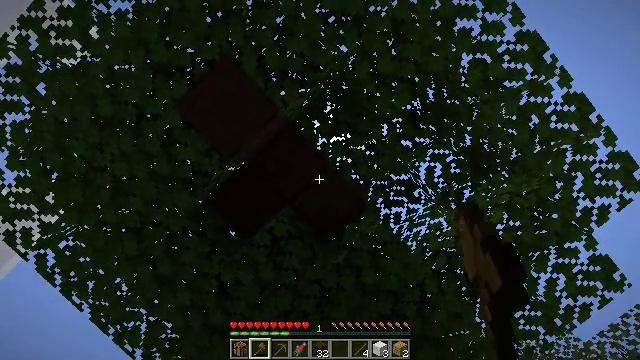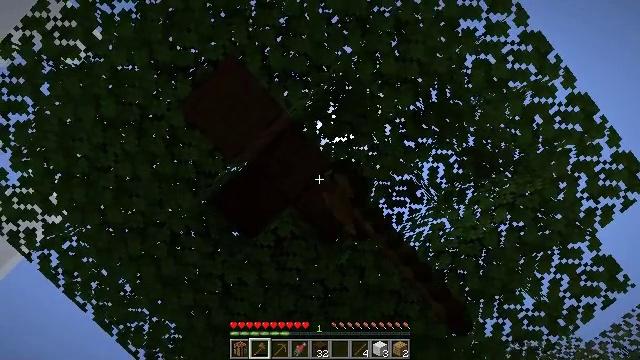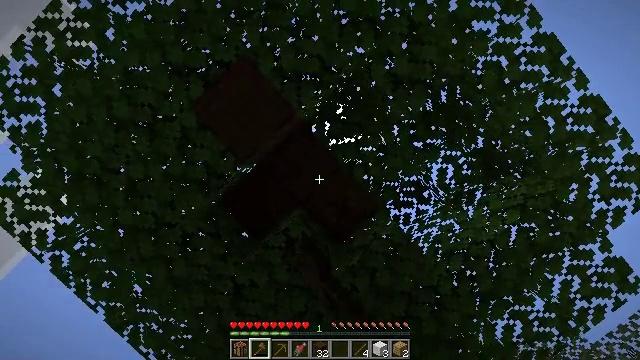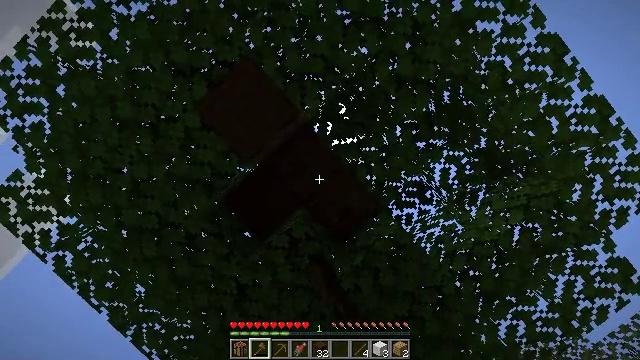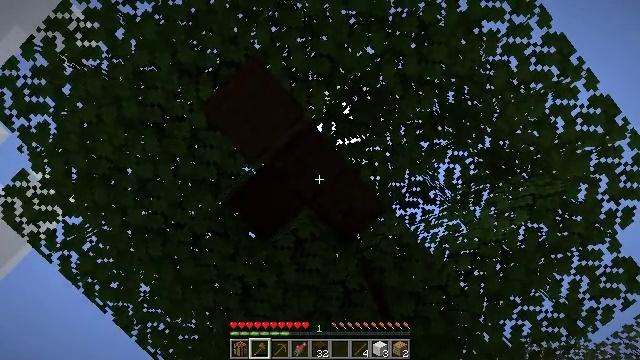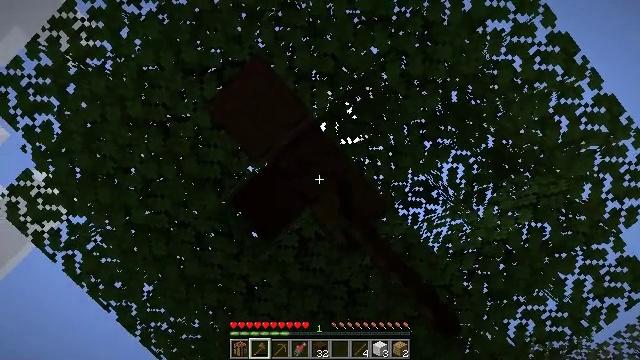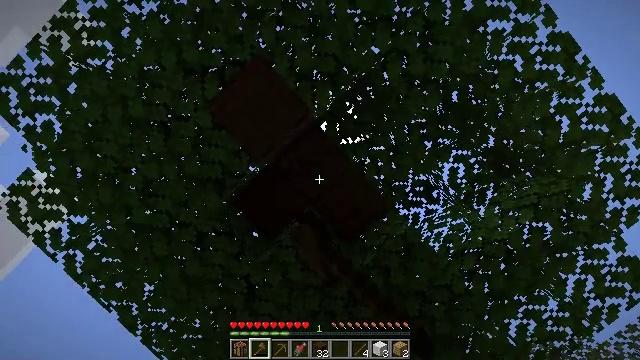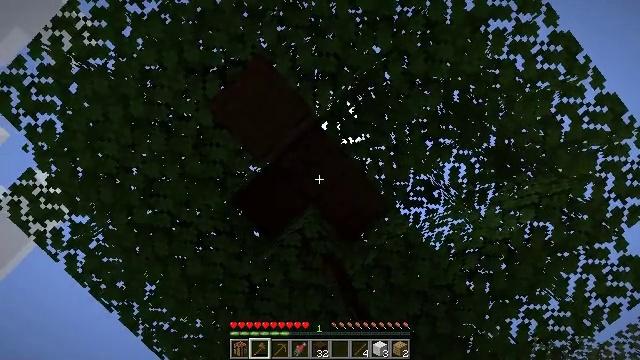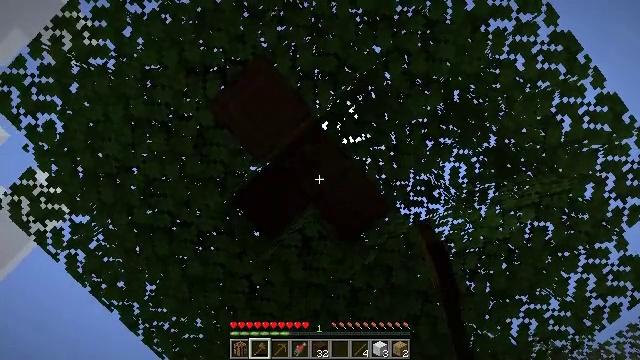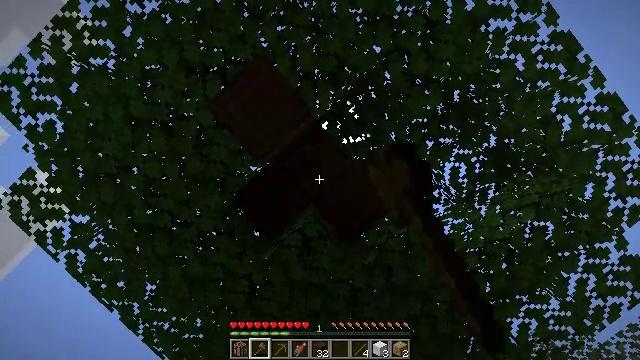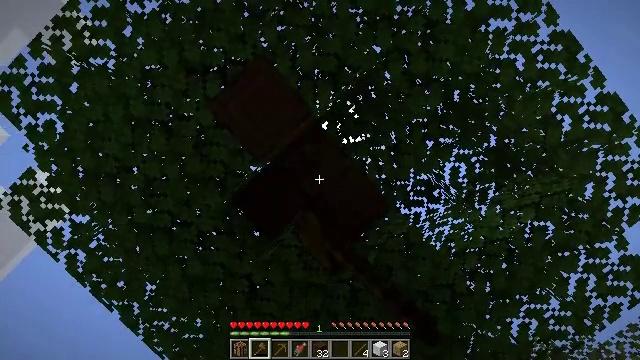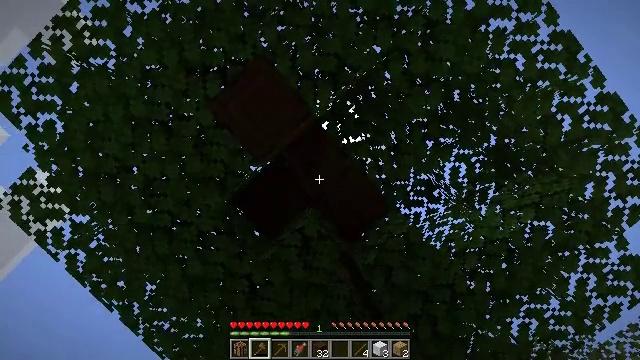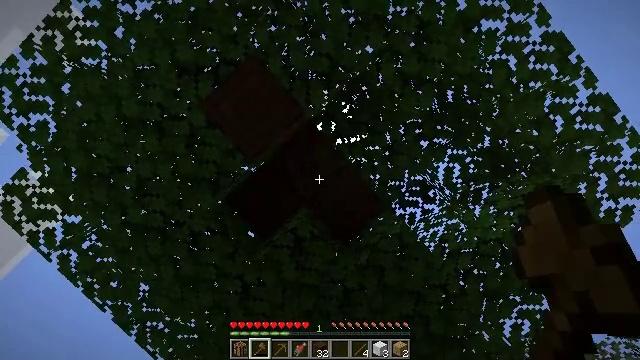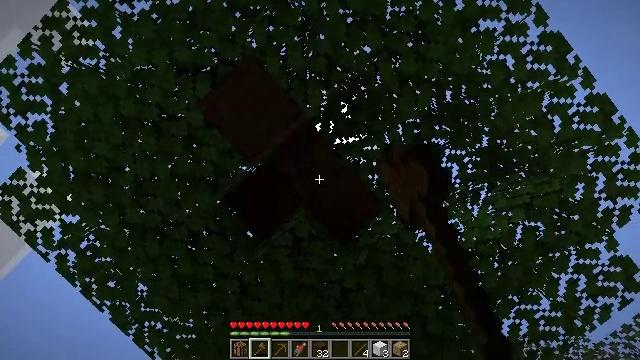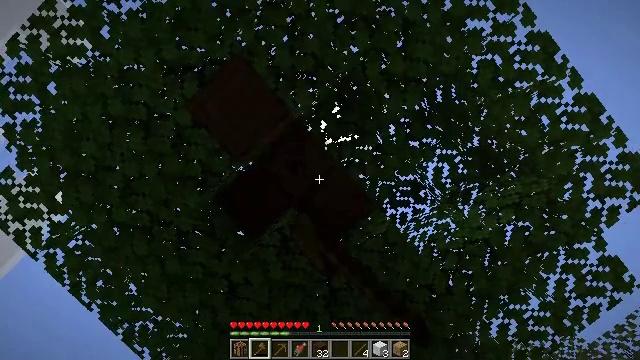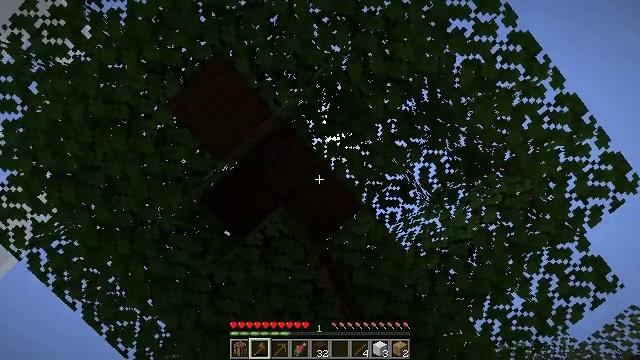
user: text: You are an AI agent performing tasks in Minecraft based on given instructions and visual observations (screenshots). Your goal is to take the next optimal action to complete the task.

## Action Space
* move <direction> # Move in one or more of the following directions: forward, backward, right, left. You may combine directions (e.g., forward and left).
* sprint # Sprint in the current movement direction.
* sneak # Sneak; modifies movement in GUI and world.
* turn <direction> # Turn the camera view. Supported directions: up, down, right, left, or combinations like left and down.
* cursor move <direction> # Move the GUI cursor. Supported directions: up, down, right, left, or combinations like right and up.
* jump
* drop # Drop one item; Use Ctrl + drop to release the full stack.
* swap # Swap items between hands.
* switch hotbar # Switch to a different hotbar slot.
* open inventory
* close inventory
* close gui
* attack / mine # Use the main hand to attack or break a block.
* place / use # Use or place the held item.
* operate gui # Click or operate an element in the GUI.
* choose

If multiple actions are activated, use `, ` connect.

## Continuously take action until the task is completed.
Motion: motion action
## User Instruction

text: Harvest dark oak log for resources.
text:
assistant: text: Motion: move left, attack / mine
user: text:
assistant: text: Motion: move left, attack / mine
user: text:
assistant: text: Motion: attack / mine
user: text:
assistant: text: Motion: attack / mine
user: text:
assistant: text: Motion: attack / mine
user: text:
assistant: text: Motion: attack / mine
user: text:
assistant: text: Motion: attack / mine
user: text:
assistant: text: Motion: attack / mine
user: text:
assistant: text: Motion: attack / mine
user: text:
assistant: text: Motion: attack / mine
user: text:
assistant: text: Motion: attack / mine
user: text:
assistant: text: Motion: move right, attack / mine
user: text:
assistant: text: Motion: move right, attack / mine
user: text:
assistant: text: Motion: move right, attack / mine
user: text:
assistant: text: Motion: attack / mine
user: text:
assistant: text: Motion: attack / mine
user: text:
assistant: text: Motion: attack / mine
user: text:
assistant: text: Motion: attack / mine
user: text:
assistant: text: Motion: attack / mine
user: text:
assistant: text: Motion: attack / mine
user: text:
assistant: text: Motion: attack / mine
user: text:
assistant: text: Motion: attack / mine
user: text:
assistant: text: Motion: attack / mine
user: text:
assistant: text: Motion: attack / mine
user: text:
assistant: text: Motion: attack / mine
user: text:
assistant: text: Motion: attack / mine
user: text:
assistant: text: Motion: attack / mine
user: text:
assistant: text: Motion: attack / mine
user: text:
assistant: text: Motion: attack / mine
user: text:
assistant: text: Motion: attack / mine